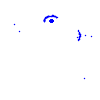
Particle: electron